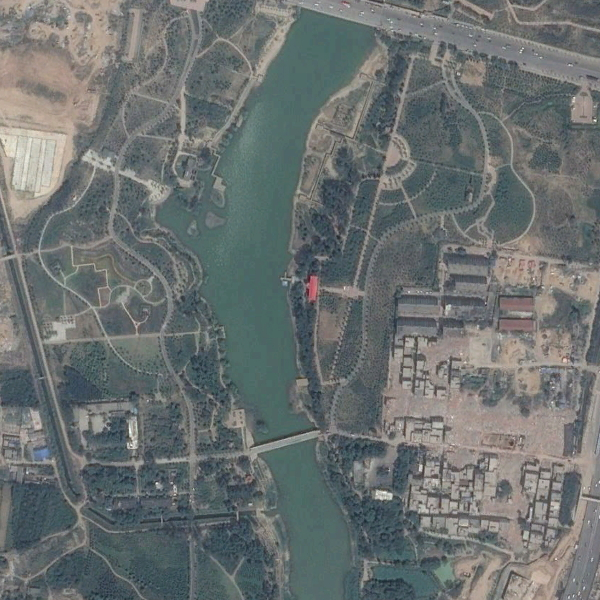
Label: Park